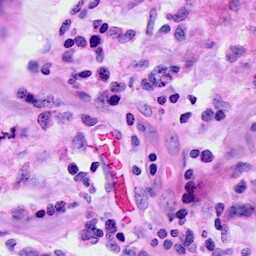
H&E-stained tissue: Breast